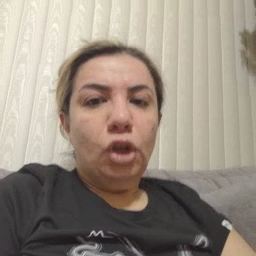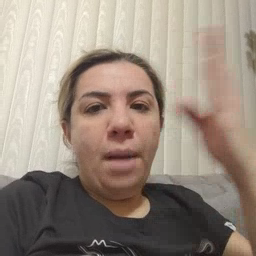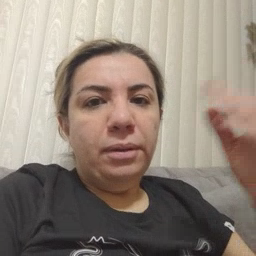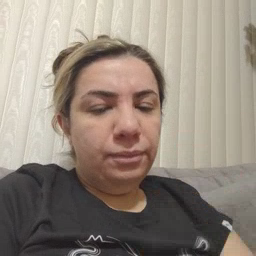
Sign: open